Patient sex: M
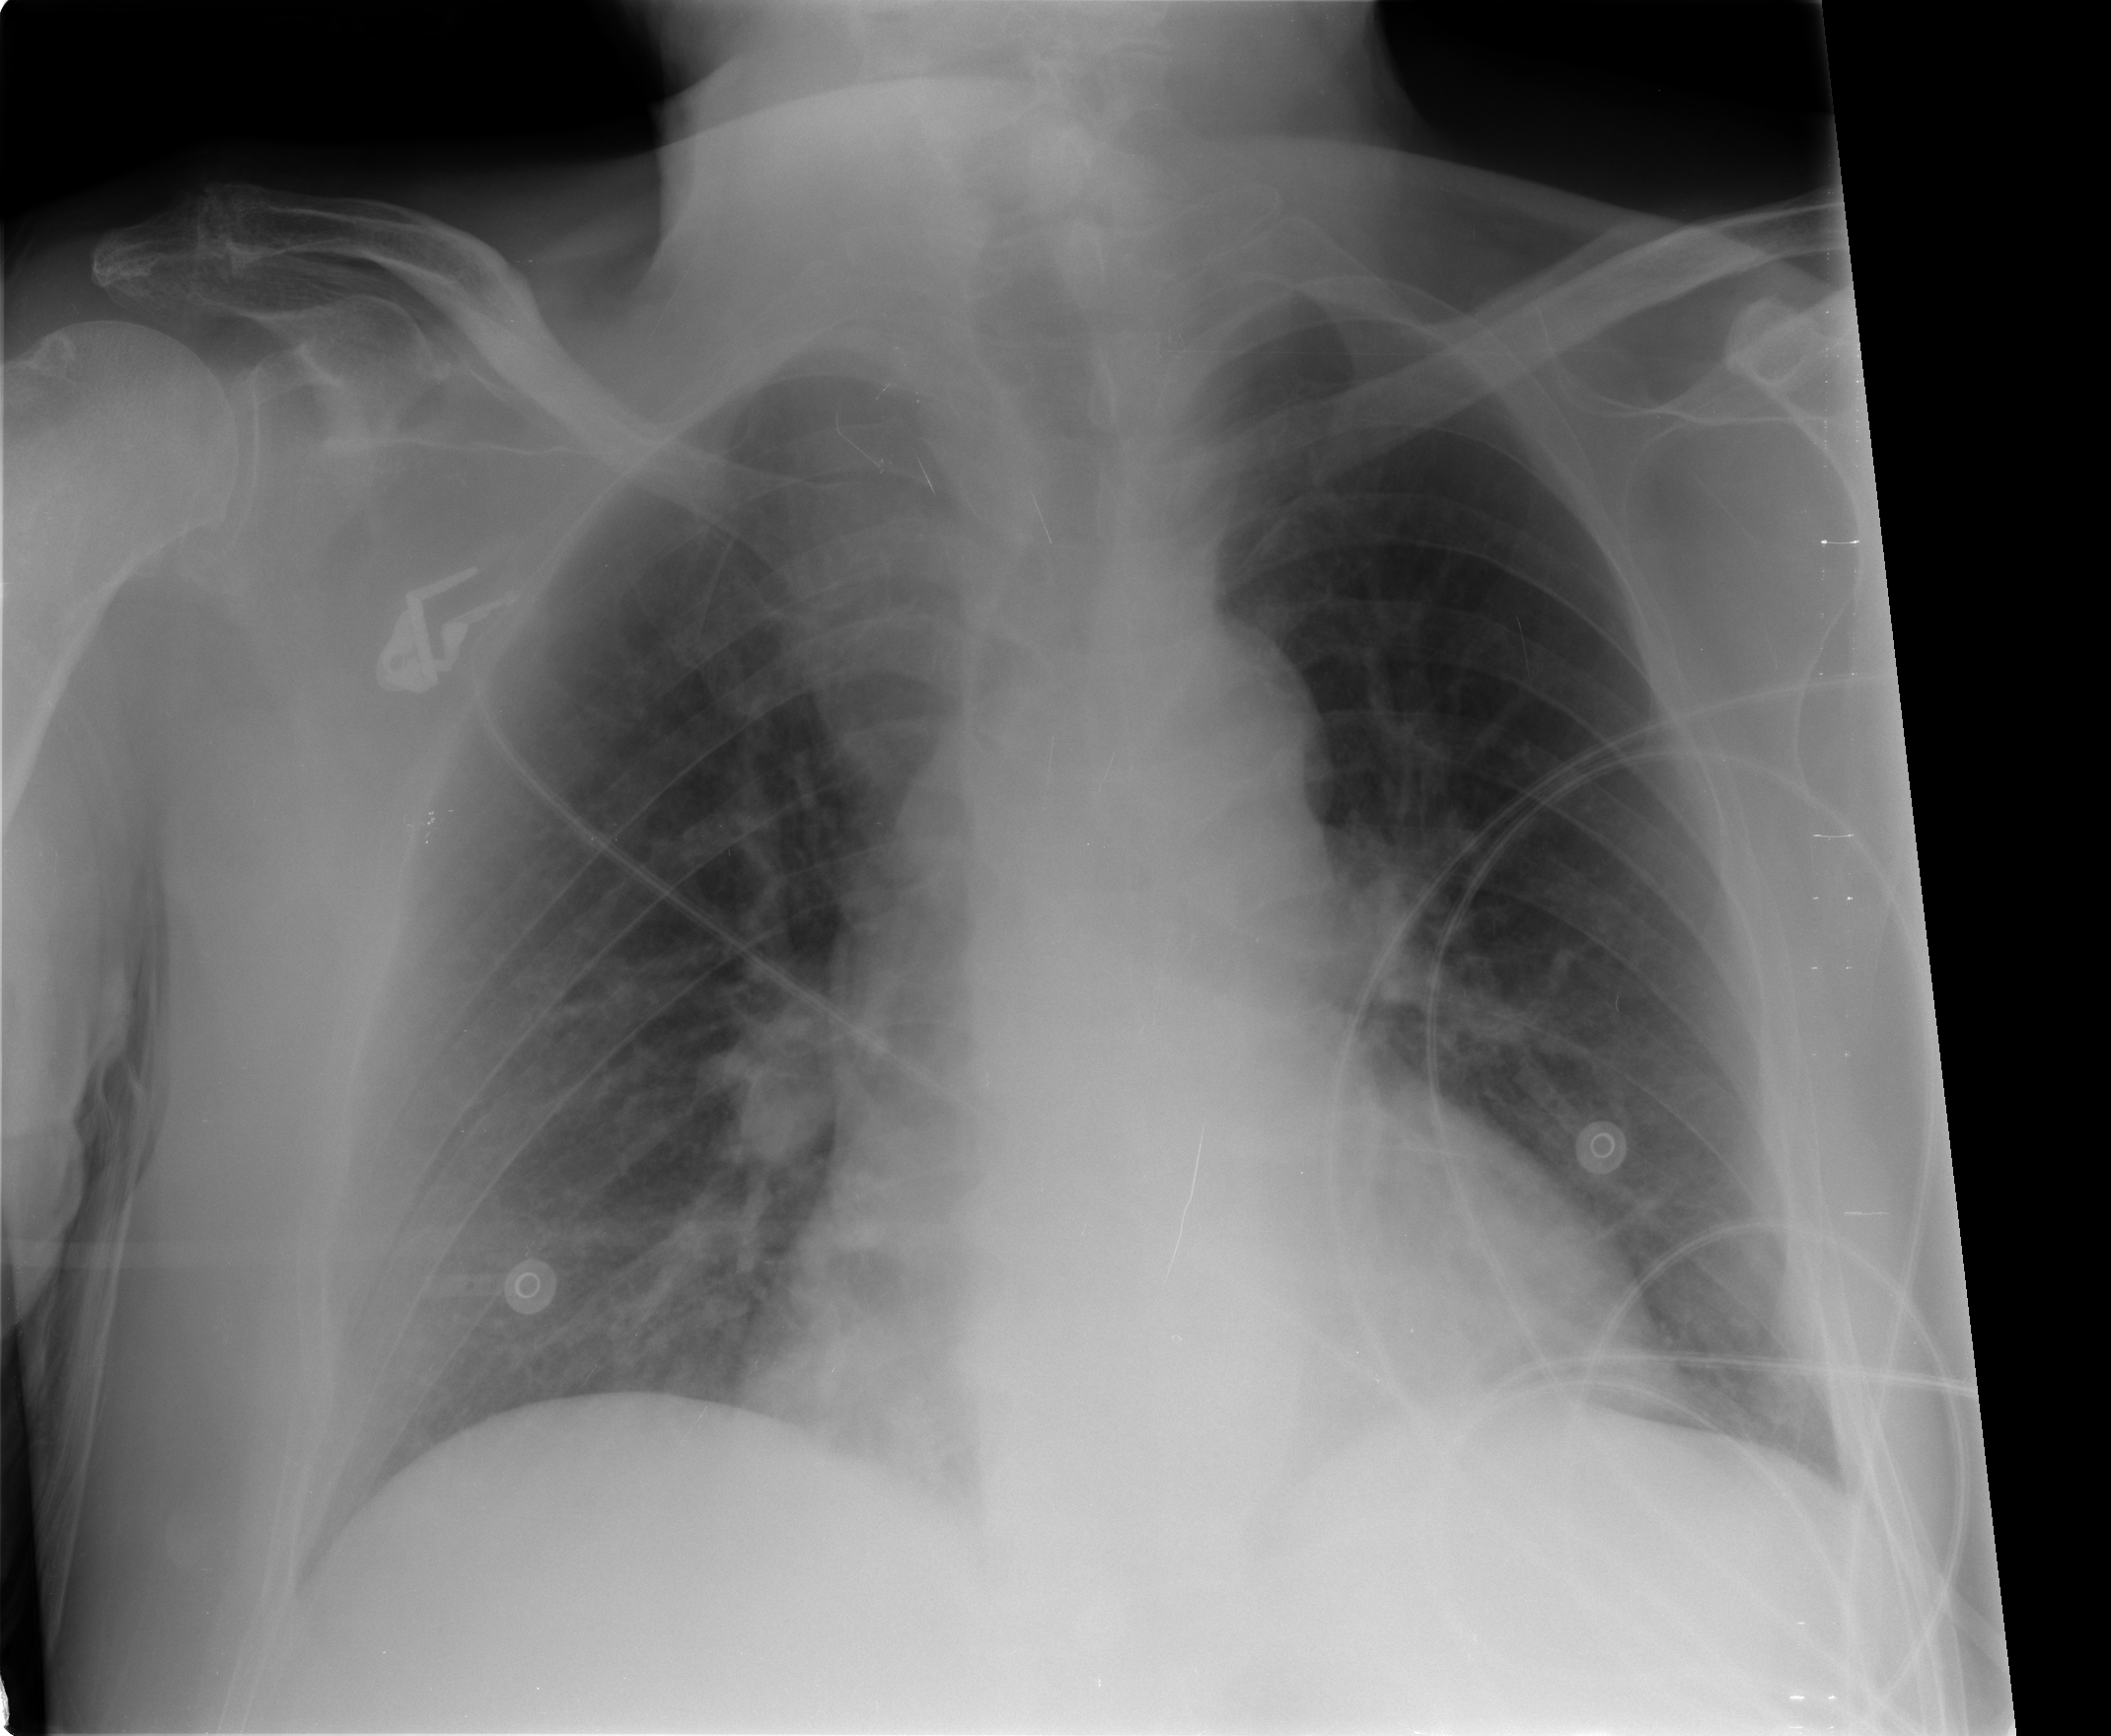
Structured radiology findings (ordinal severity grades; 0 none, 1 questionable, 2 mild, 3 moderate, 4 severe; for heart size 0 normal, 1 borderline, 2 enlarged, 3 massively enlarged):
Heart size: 2
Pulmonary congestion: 2
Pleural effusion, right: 0
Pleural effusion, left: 0
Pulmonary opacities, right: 0
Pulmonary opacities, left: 0
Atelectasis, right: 0
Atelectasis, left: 0